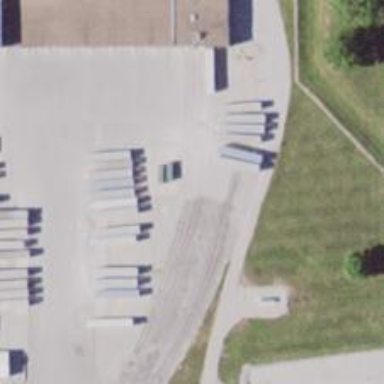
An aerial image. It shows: Railway siding with rails.